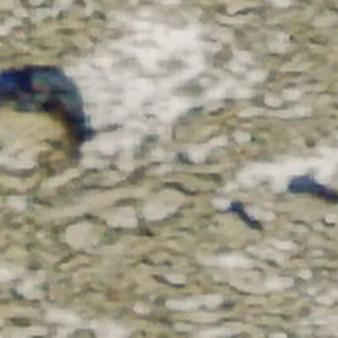
Label: other